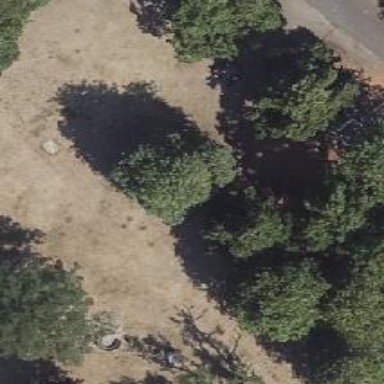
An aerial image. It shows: Deciduous broadleaved tree in park.